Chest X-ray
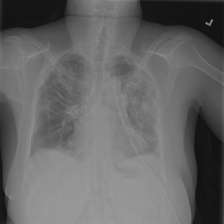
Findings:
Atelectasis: negative
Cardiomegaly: negative
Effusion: negative
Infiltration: negative
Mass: negative
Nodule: negative
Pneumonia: negative
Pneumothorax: positive
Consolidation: negative
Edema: negative
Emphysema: negative
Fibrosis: negative
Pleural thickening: negative
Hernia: negative